Interaction volume radius: 10 \u00c5
Interaction volume height: 20 \u00c5
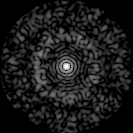
Disorder parameter: 0.8456